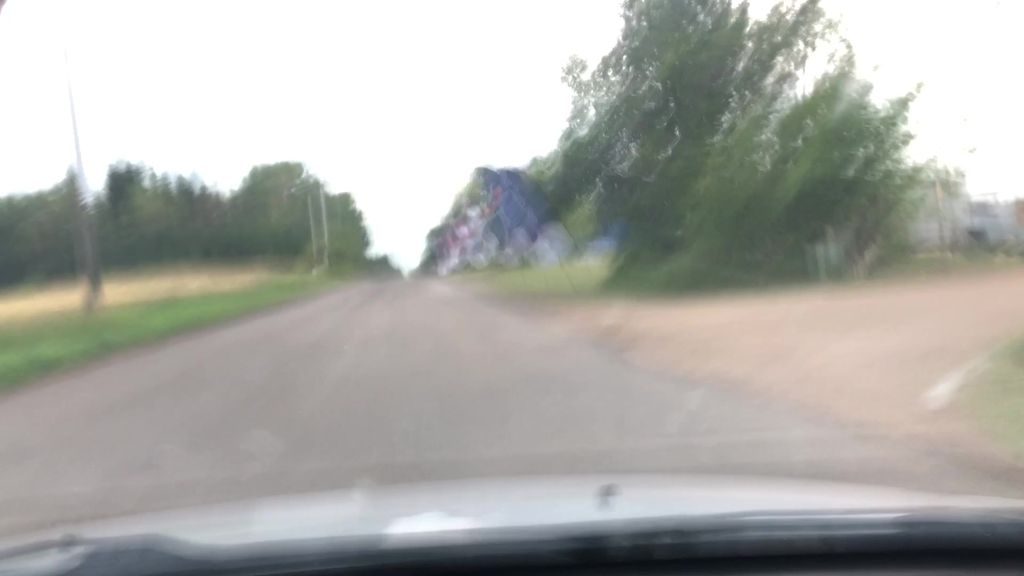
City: edmonton